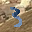
Label: 3